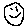
Label: smiley face